Field crop: maize
Growth stage: 2
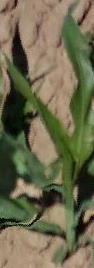
Species: maize